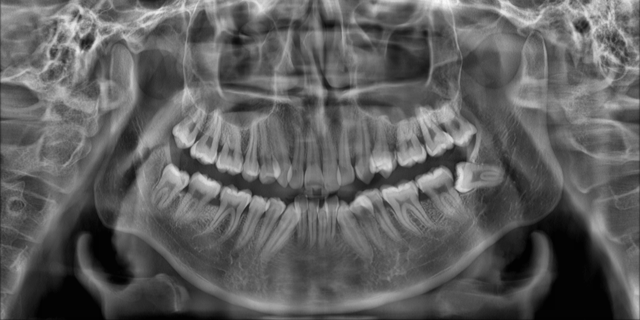
adult